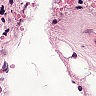
Metastatic tissue present: yes